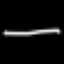
Label: line